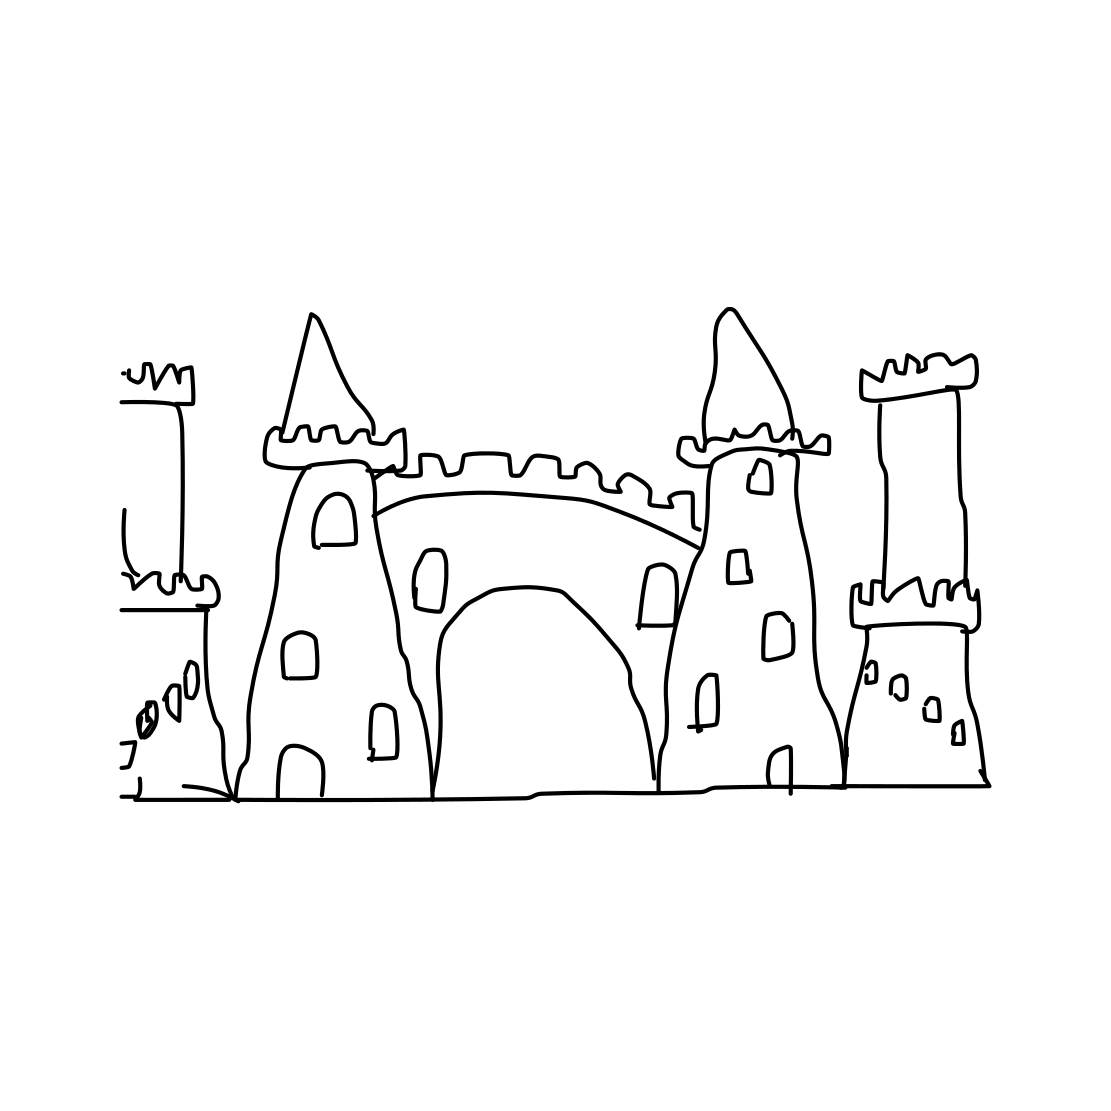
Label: castle